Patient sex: F
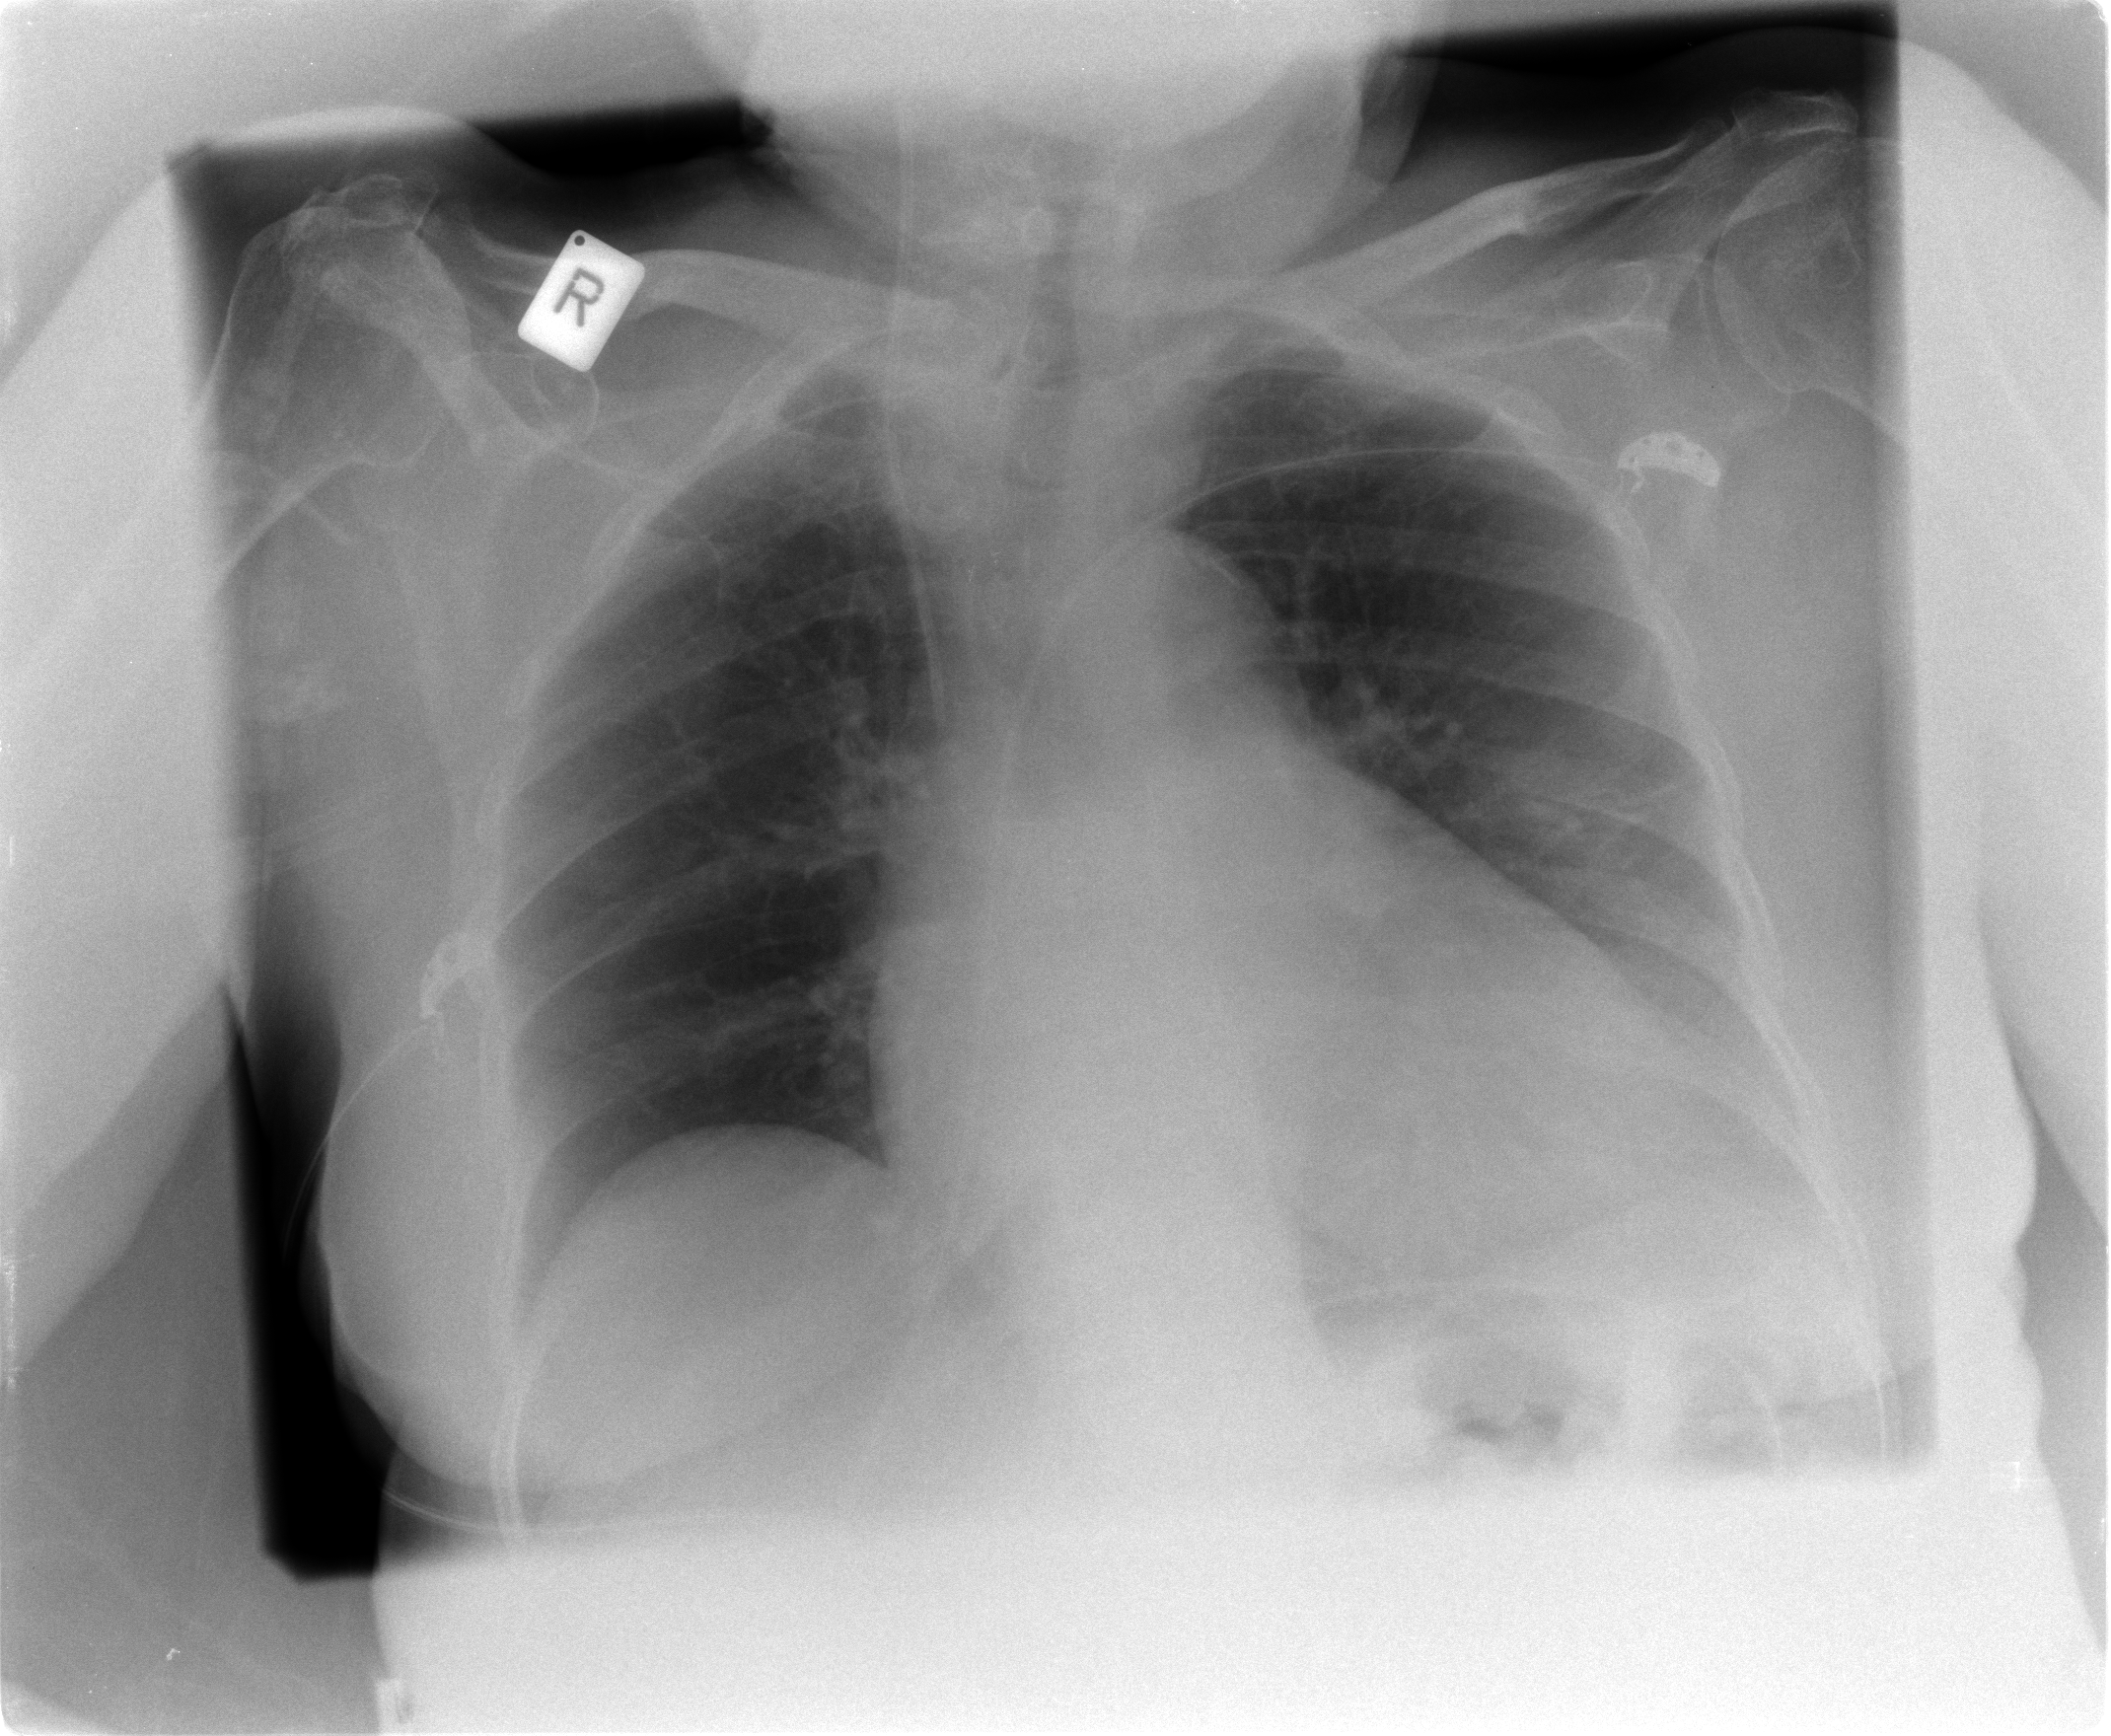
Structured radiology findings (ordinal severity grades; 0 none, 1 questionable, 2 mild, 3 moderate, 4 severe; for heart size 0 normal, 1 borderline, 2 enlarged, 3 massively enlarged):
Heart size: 2
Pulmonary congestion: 0
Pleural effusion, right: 0
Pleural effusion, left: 0
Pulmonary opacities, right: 0
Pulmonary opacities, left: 0
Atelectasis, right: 0
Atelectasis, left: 1